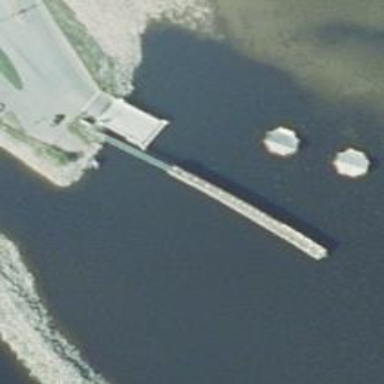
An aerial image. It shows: Breakwater structure.